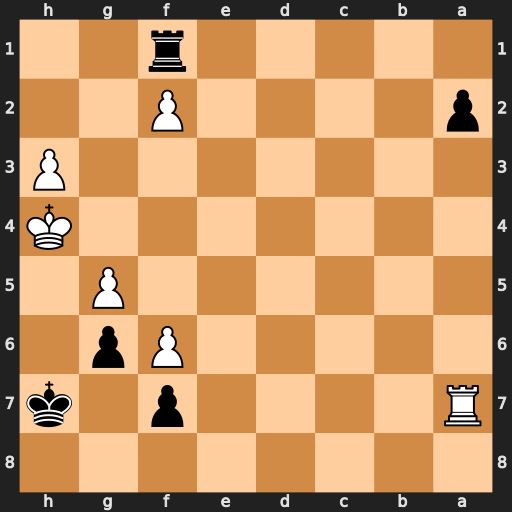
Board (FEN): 8/R4p1k/5Pp1/6P1/7K/7P/p4P2/5r2
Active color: b
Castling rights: -
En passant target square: -
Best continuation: a1=Q Rxa1 Rxa1